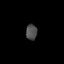
Tissue: prostate
Cell type: T cells
Senescence score: 0.3316
Nuclear area (px): 174
Mean DAPI intensity: 76.408